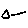
Label: triangle